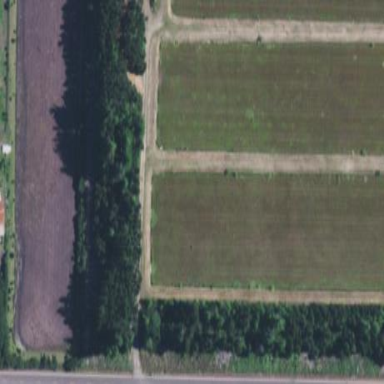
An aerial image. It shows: Farmland with cranberries as the main crop.